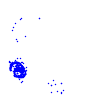
Particle: kaon